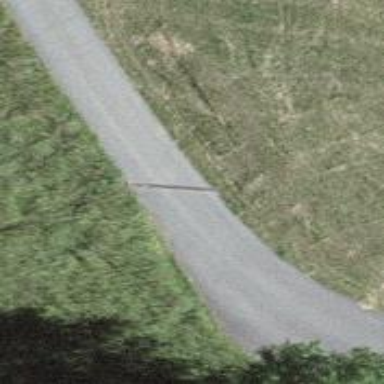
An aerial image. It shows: Well-maintained track road of grade 1.